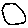
Label: circle